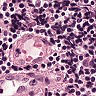
Metastatic tissue present: no